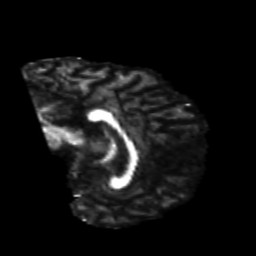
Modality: FA
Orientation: sagittal
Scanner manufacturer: siemens
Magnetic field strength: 3 T
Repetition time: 6.8 s
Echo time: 0.093 s